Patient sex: F
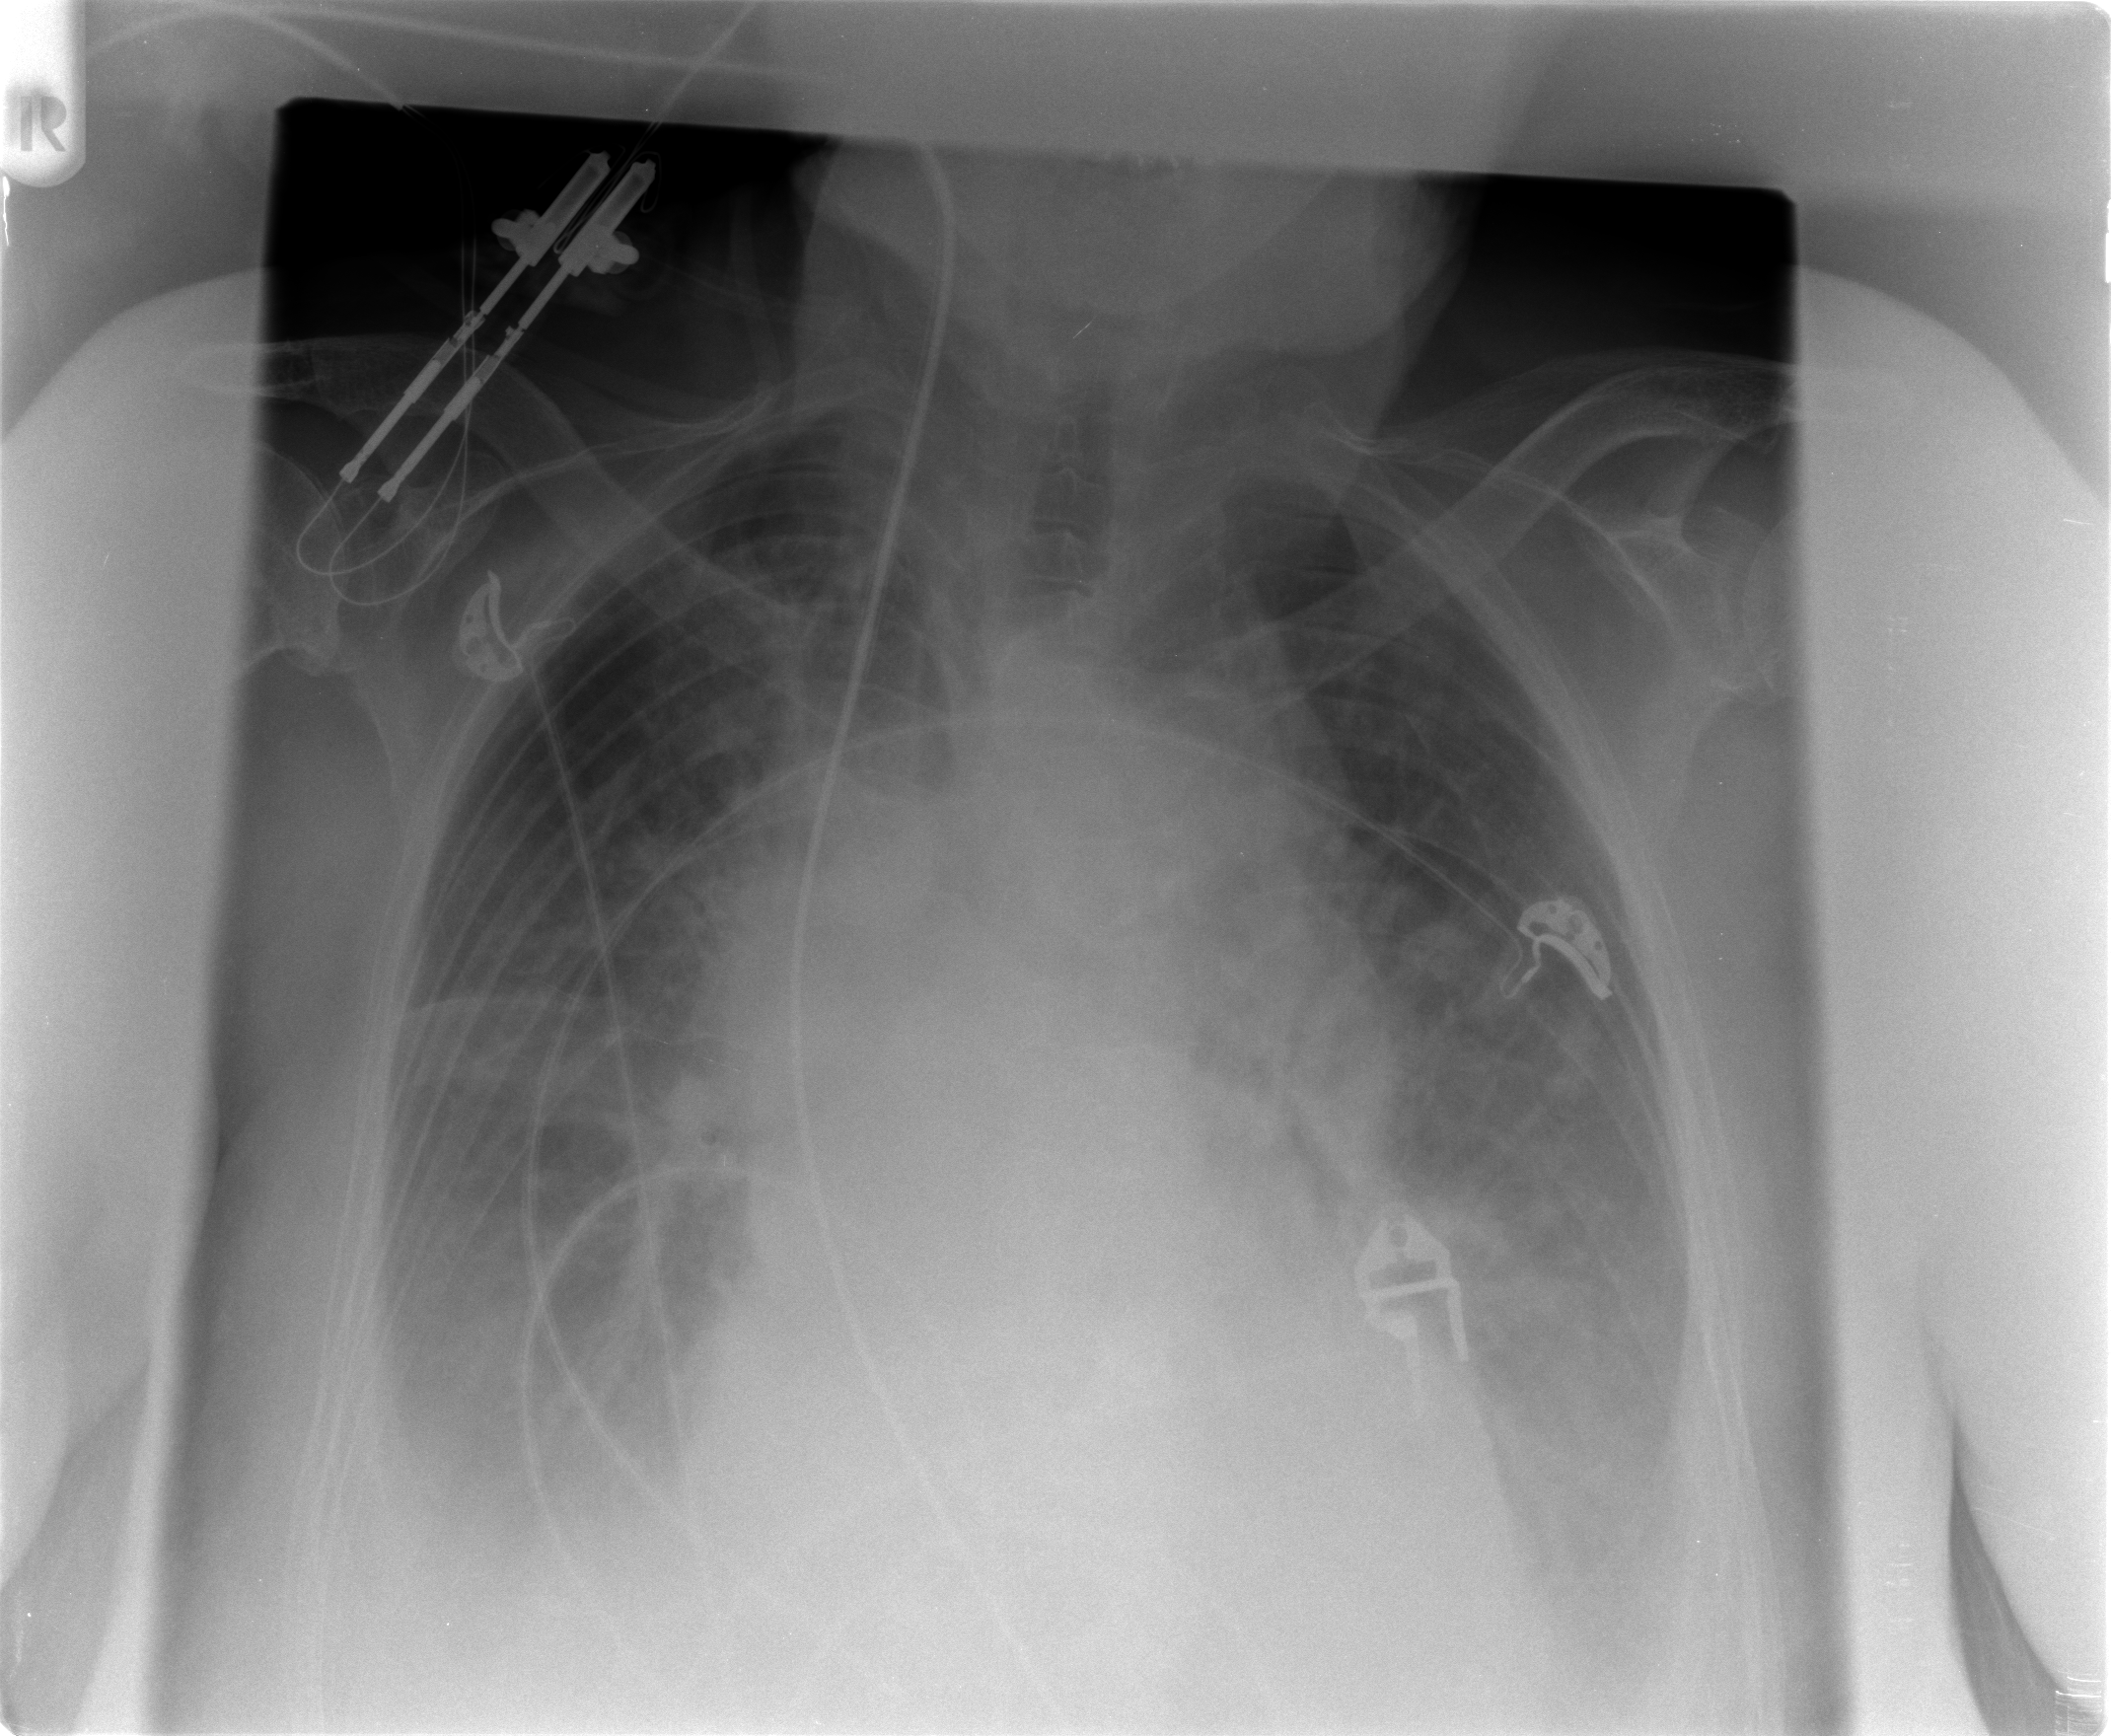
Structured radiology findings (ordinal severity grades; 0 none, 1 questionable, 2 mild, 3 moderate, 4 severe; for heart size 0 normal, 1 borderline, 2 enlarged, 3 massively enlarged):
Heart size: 2
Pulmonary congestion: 3
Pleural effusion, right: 2
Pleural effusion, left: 2
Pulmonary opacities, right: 0
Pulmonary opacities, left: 0
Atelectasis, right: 2
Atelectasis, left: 2